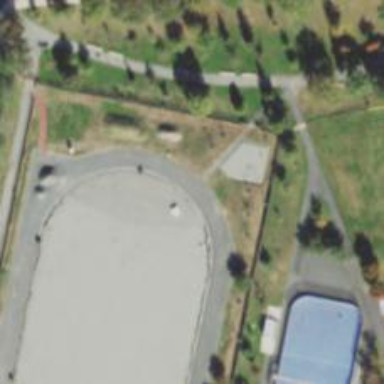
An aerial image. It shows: Track located within leisure land area.